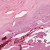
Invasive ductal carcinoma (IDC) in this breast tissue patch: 0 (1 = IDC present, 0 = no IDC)